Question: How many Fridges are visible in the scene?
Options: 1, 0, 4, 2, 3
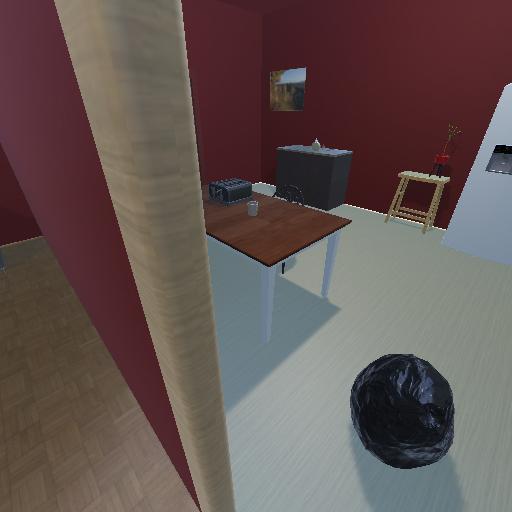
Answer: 1